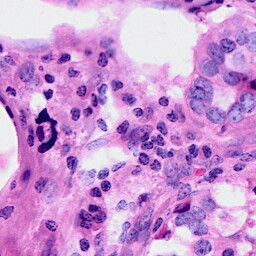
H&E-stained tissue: Breast